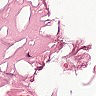
Metastatic tissue present: no